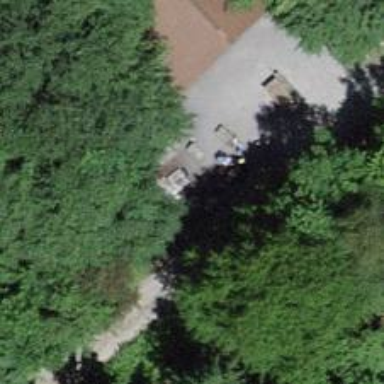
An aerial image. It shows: BBQ amenity.